Question: I currently develop a sample app that I deliver white-branded to several entities based on their own visual entities.
Since iOS7 and the merge of the UIStatusBar with the UINavigationBar, I have to manage images in a lot of size : @2x for retina, -64h for iOS7 (64px height) and classical one.
I want to support both iOS 5, 6 & 7.
It is quite painful each time I want to deliver for specific entity to photoshop and resize 7 (even 8, here is missing the @2x for iPad) images.
At least for the Icon image it is quite easy as it remains a square whatever the targeted OS or device.
Is their a more productive to package it with fewer image resources ?
I am currently using the following code to set up my navbar image in all the app :
'''
if ([[[UIDevice currentDevice] systemVersion] floatValue] >= 7.0)
[[UINavigationBar appearance] setBackgroundImage:[UIImage imageNamed:@"navbar-64h.png"] forBarMetrics:UIBarMetricsDefault];
else
[[UINavigationBar appearance] setBackgroundImage:[UIImage imageNamed:@"navbar.png"] forBarMetrics:UIBarMetricsDefault];
'''

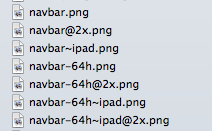
Answer: You can provide just two images (regular and retina), using '-[UIImage resizableImageWithCapInsets:]', or the Xcode 5 image slicer.
### In code
For example:
'''
UIEdgeInsets insets = UIEdgeInsetsMake(1, 1, 1, 1); // represents a 1 point (2 pixel retina) border of your background color around your logo.
UIImage *navBackgroundImage = [UIImage imageNamed:@"background"];
navBackgroundImage = [navBackgroundImage resizableImageWithCapInsets:insets];
[[UINavigationBar appearance] setBackgroundImage:navBackgroundImage forBarMetrics:UIBarMetricsDefault];
'''
The 'insets' should indicate the area of the image that isn't stretchable.
If you want more control over the placement of the logo, make the background color border larger than 1 point, and adjust 'insets' to match.
You can provide different values of 'insets' depending on your device, if necessary.
### Xcode 5 Image Slicer
This code is equivalent to Xcode 5's image slicing editor in 'xcassets' files, which is backwards compatible to iOS 5 <URL>.